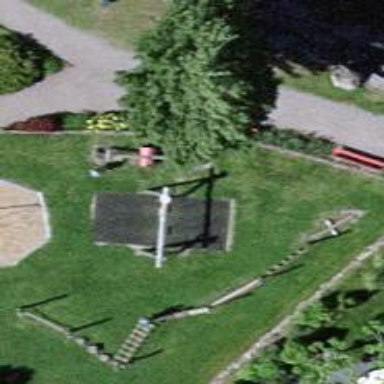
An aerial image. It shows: Playground featuring seesaw.